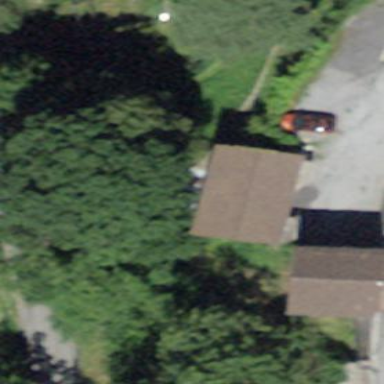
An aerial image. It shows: Simple and straightforward house.